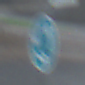
Verkehrszeichen: Kreisverkehr
Umgebung: Outdoor, Suburban
Tageszeit: Midday
Wetter: Overcast
Licht: Natural
Jahreszeit: NotSpecified
Kontrast: LowContrast